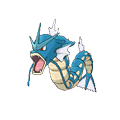
Pok\u00e9mon: gyarados